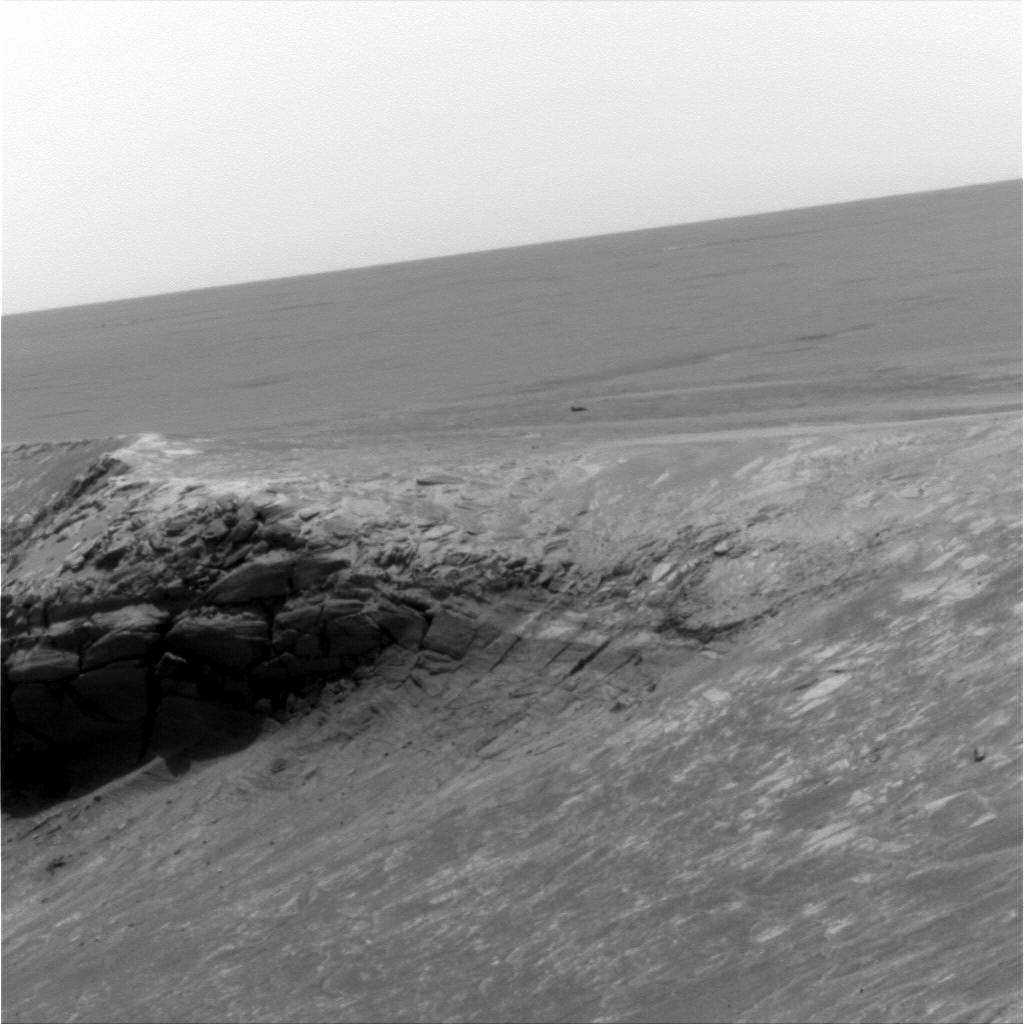
Terrain classes present: Bedrock, Gravel / Sand / Soil, Shadow, Sky / Distant Mountains